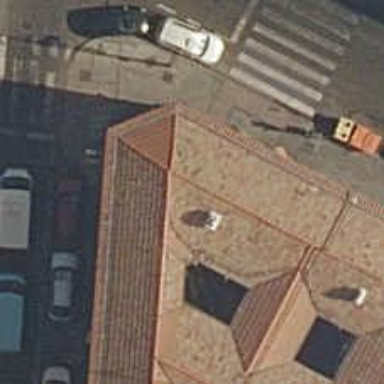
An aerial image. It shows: Restaurant.